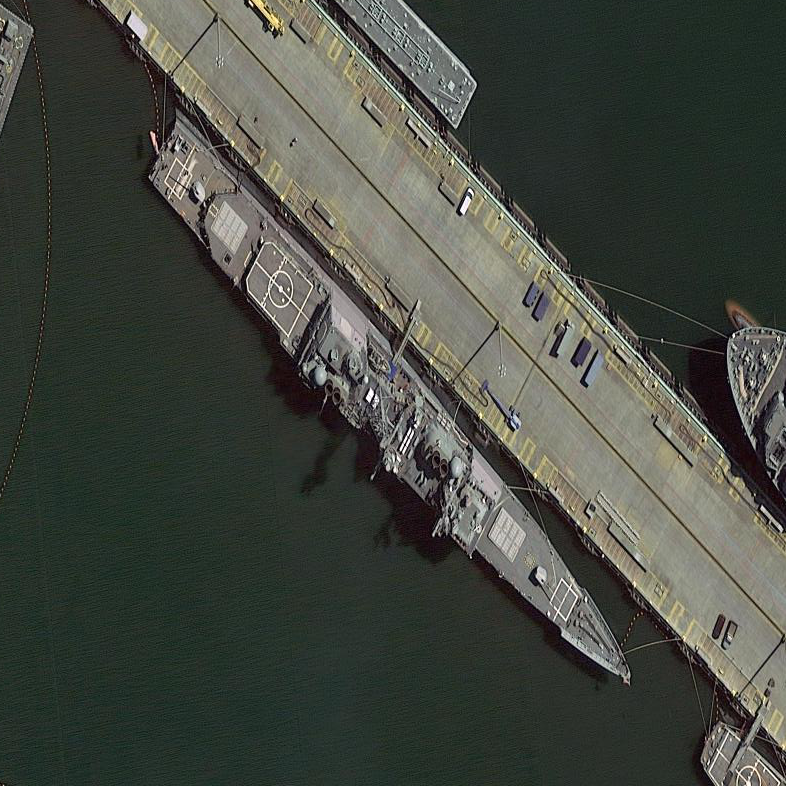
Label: Ticonderoga-class_cruiser